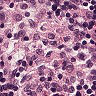
Metastatic tissue present: no